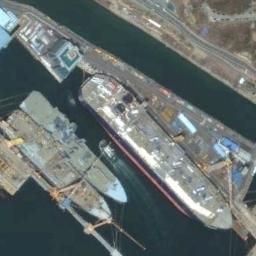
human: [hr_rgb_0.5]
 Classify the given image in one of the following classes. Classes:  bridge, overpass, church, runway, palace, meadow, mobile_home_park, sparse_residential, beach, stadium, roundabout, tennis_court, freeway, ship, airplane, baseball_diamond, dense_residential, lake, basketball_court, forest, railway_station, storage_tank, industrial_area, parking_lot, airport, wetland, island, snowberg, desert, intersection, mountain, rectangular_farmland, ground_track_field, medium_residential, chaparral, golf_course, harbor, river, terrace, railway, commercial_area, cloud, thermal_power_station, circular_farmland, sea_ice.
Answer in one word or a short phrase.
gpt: ship